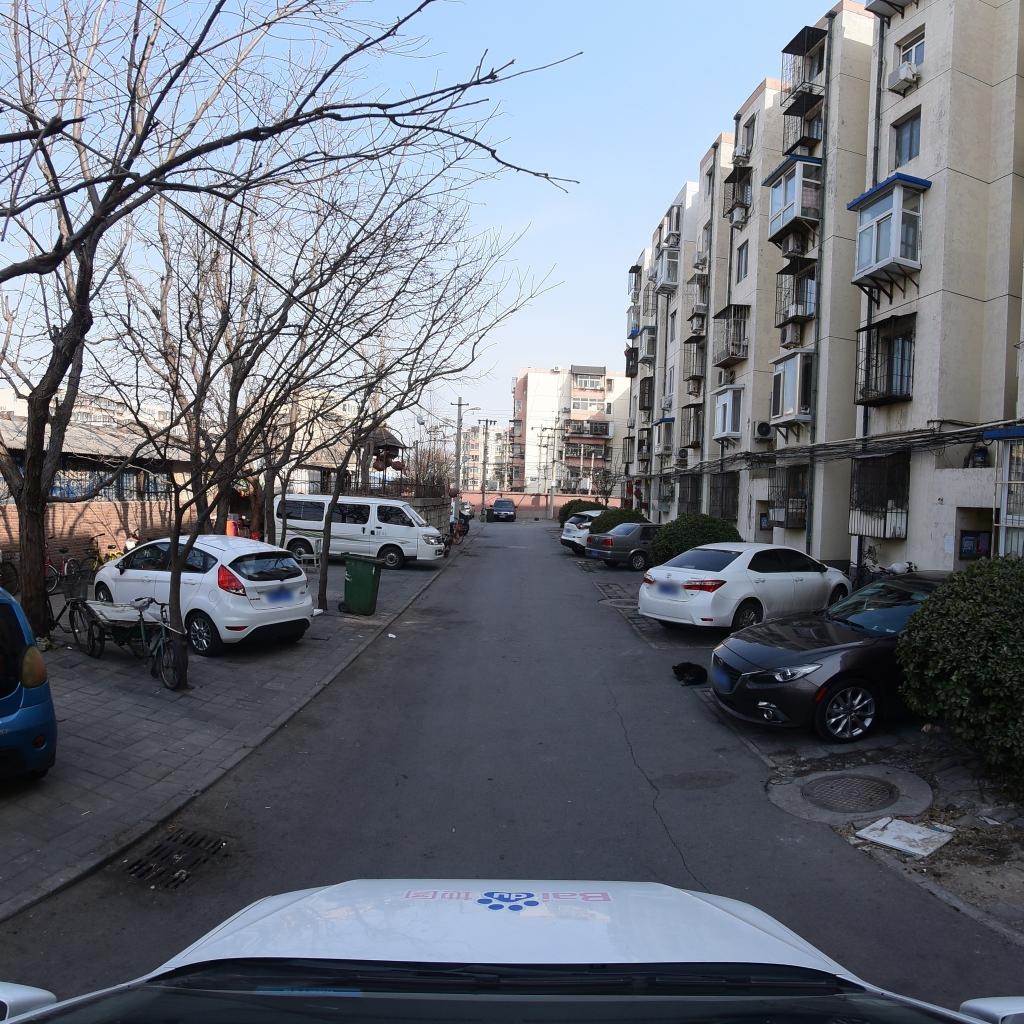
Region: Fengtai
Road damage annotations: longitudinal crack, manhole cover, manhole cover